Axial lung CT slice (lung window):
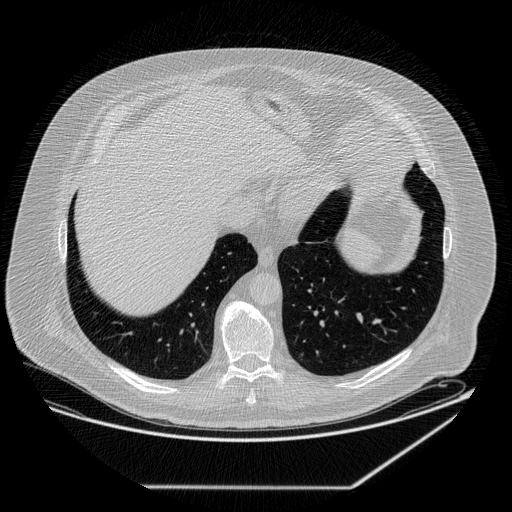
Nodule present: no